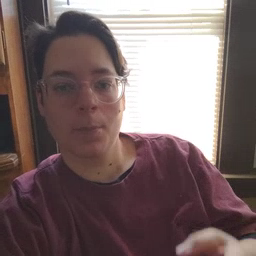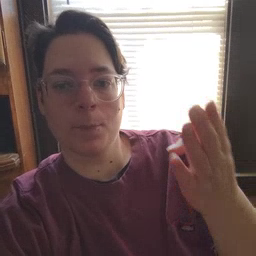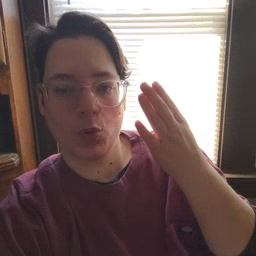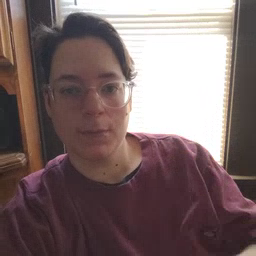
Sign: morning